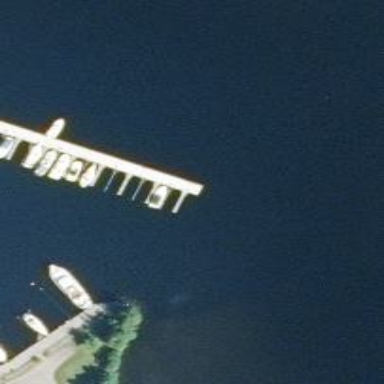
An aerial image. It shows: Man-made pier.